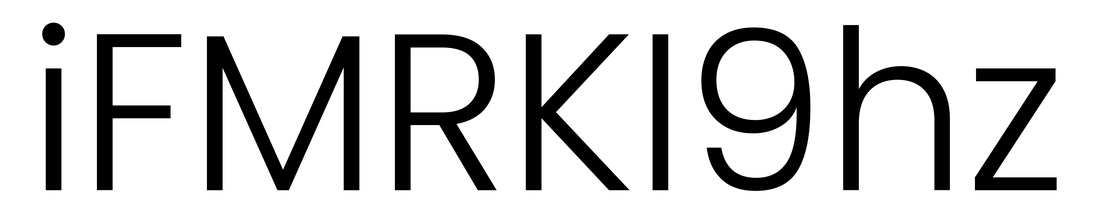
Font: Poppins-Light